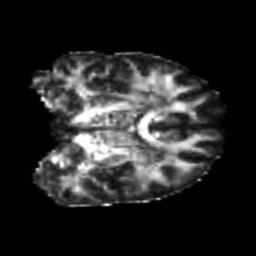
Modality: FA
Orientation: coronal
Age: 20
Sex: female
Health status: healthy
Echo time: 0.074 s